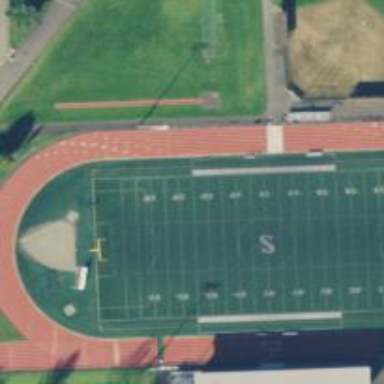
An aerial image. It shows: Pitch for American football with artificial turf surface.